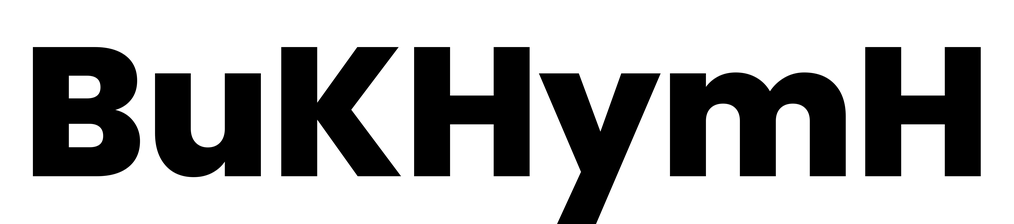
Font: Poppins-ExtraBold